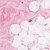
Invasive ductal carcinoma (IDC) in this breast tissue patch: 0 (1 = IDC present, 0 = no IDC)